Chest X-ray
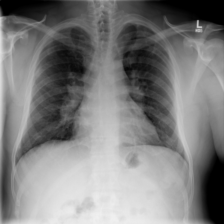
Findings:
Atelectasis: negative
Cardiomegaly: negative
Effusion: negative
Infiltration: negative
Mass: negative
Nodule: positive
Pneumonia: negative
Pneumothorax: negative
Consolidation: negative
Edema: negative
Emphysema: negative
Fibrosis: negative
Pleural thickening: negative
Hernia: negative